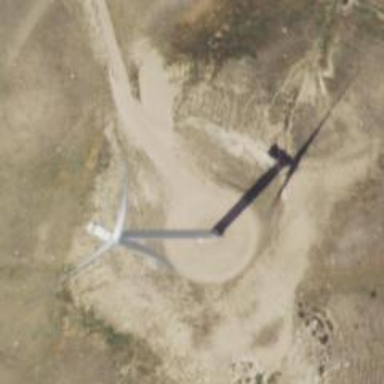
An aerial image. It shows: Wind turbine power generator.